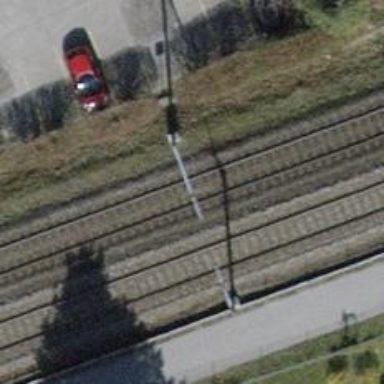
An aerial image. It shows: Solitary milestone along the railway.